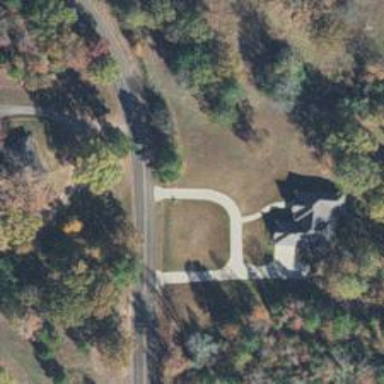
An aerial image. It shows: Driveway leading to service road.